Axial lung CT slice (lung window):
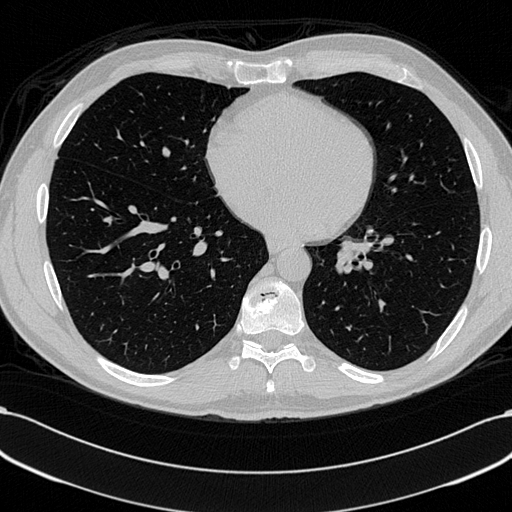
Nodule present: no